Interaction volume radius: 5 \u00c5
Interaction volume height: 30 \u00c5
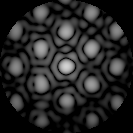
Disorder parameter: 0.2511